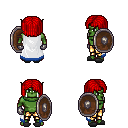
a pixel art fantasy rpg character, male body template, orc, green skin, white trimmed cape, gold greaves, red pageboy hairstyle, metal gloves, gray slippers, shield, four views (front, back, left, right), 2x2 character sprite sheet, small pixel art, hard edges, no anti-aliasing